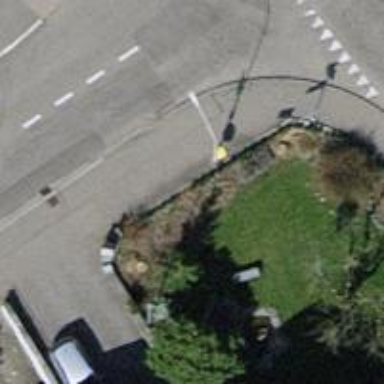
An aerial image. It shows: Post box is visible.